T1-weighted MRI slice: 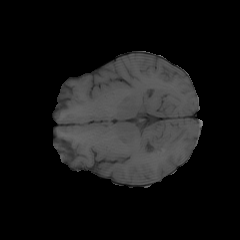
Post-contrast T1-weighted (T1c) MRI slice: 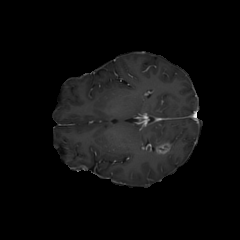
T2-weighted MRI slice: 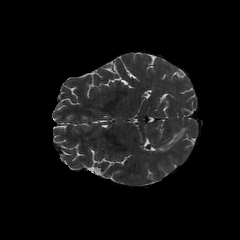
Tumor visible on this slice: yes